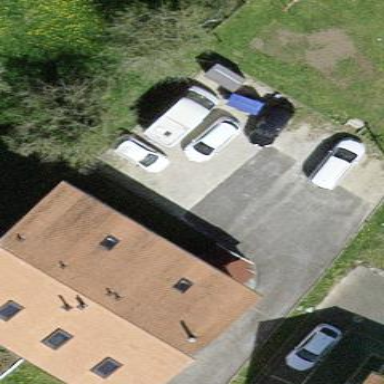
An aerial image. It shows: Parking area with surface.